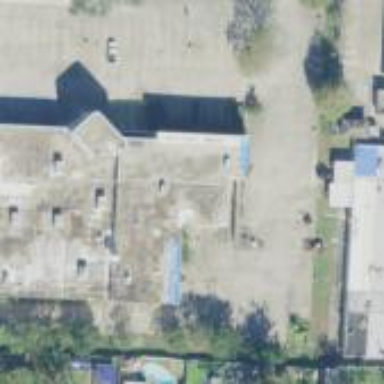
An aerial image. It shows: Amusement arcade building.